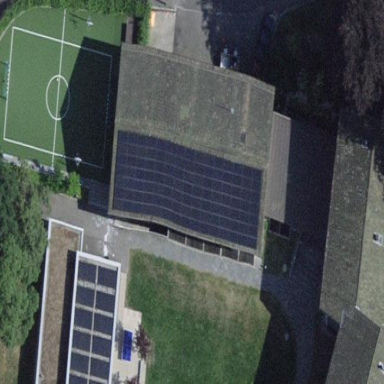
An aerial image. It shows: Solar photovoltaic panel generator.